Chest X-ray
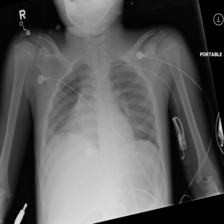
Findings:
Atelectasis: negative
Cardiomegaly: negative
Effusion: negative
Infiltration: negative
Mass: negative
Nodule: negative
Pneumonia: negative
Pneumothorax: negative
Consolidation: negative
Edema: negative
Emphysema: negative
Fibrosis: negative
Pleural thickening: negative
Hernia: negative